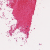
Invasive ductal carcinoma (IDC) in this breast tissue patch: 0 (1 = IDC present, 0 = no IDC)